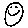
Label: smiley face